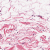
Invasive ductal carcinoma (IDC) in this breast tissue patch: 0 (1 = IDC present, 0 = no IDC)